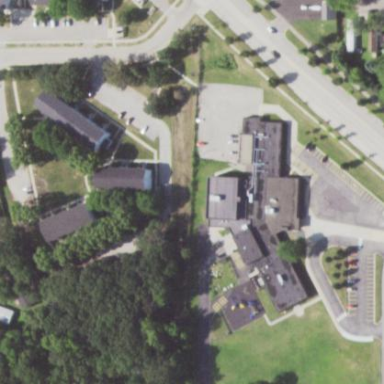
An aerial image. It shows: School.